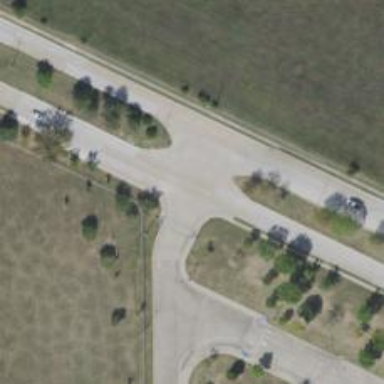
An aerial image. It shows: Secondary link road.